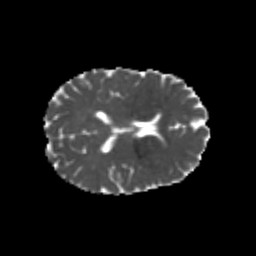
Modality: MD
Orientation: axial
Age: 20
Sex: female
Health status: healthy
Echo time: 0.074 s